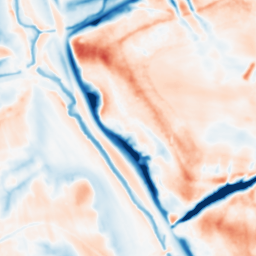
Category: multiscale
Decomposition family: dog
Decomposition parameters: sigma_low: 1
sigma_high: 10
Upsampling method: bicubic
Upsampling parameters: scale: 8
Upsampling scale: 8